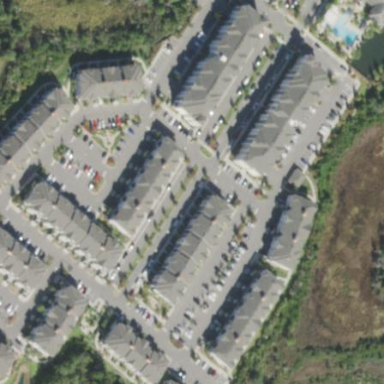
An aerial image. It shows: Residential area with apartments.